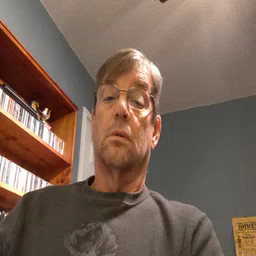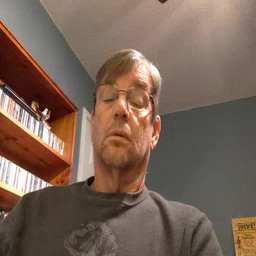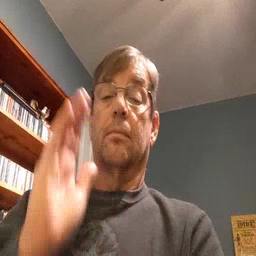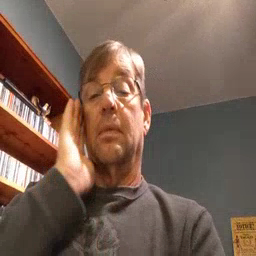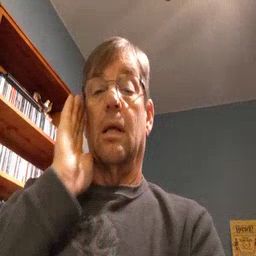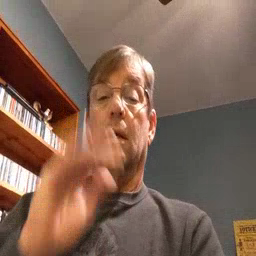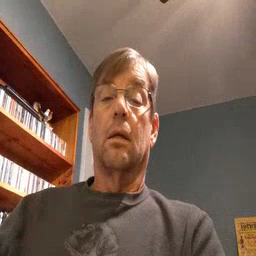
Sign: bed